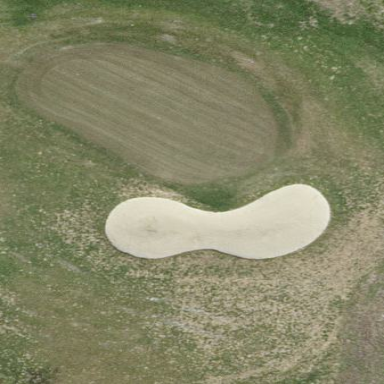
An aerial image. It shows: Green golf area with grass land use.